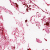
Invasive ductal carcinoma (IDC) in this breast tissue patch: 0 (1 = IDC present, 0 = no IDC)